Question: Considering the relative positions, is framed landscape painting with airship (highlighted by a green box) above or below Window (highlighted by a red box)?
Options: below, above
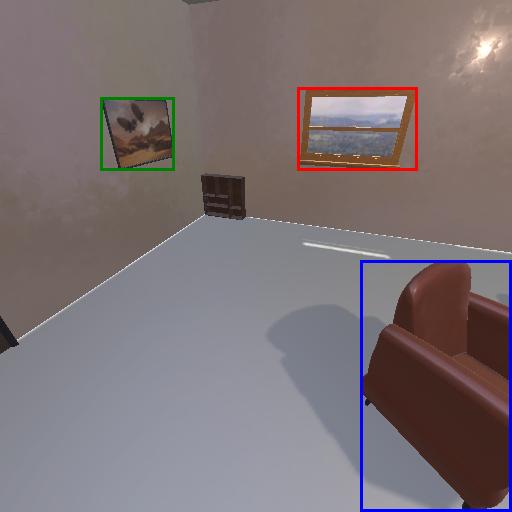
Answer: below